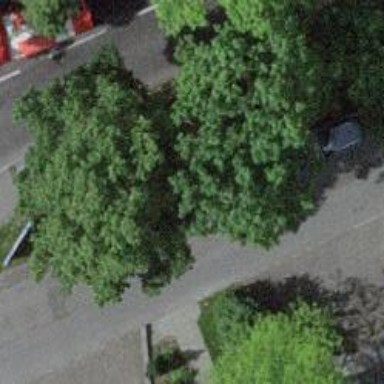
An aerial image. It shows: Bicycle rental facility.